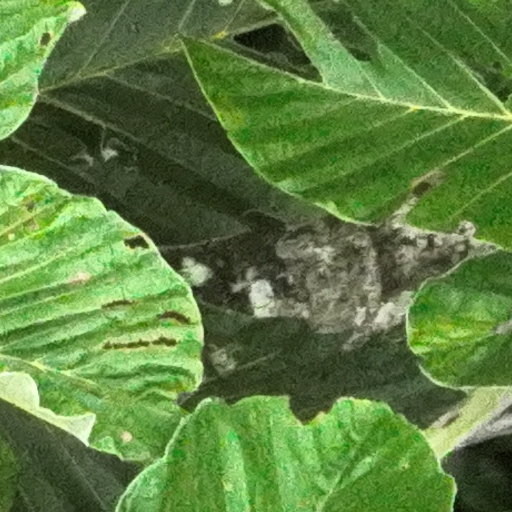
Species: Cecropia insignis
GBIF accepted scientific name: Cecropia insignis
Crown area (m\u00b2): 88.359